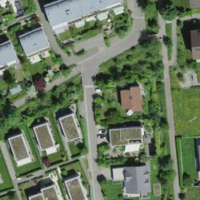
EUNIS habitat code: 54
Species observed at this site:
Centaurea scabiosa
Sorbus aucuparia
Prunus padus
Cichorium intybus